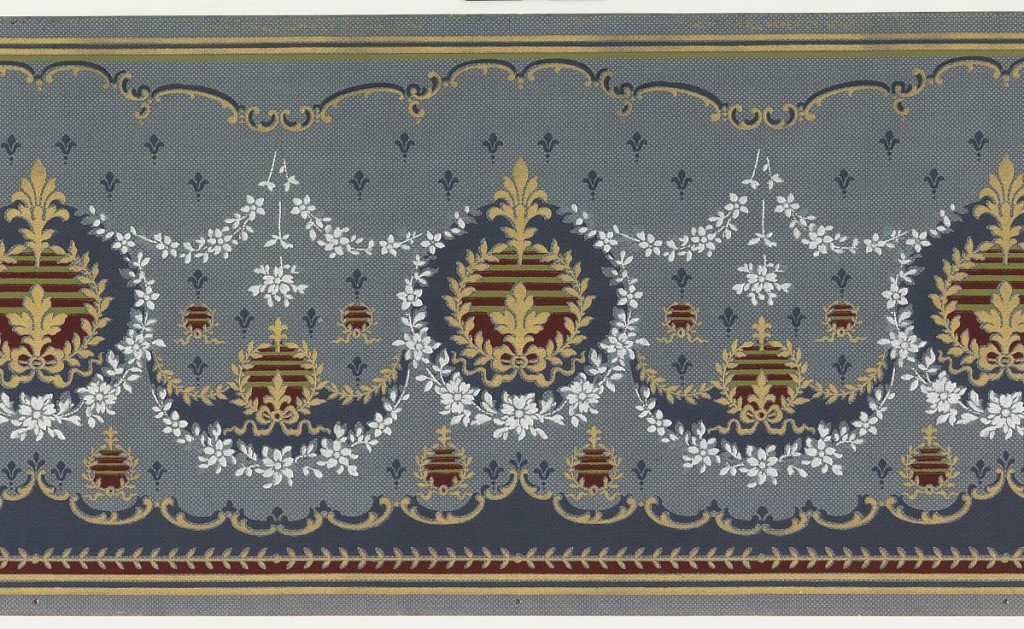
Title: Frieze
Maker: Liberty Wall Paper Company, Schuylerville, New York
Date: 1905–1915
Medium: Machine-printed paper
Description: Floral swag with alternating large, round medallions. A smaller floral swag with a smaller medallion connects each large medallion. The top and bottom of the frieze are bordered with a scalloped line composed of "C" scrolls. Printed in white, gold, green, burgundy, and shades of blue.